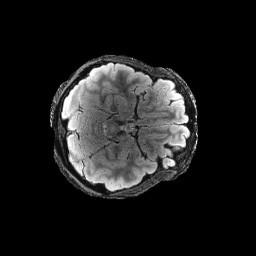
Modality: FLAIR
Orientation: axial
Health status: ill
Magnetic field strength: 3 T